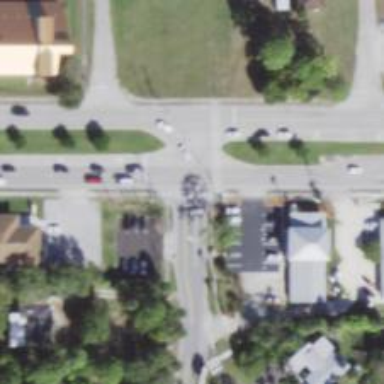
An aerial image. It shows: Uncontrolled footway crossing with zebra markings.